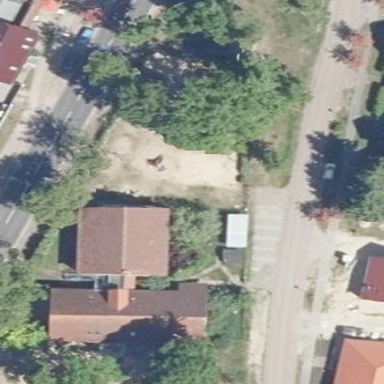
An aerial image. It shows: Kindergarten.